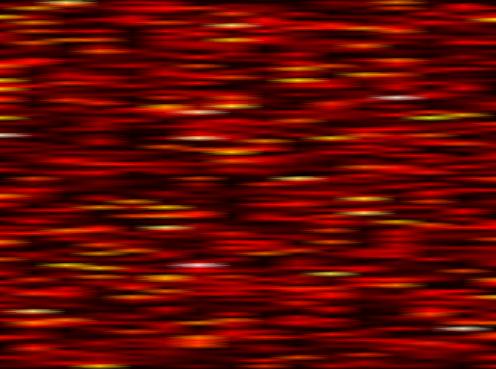
Label: UFMC